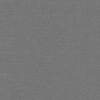
Label: dusty